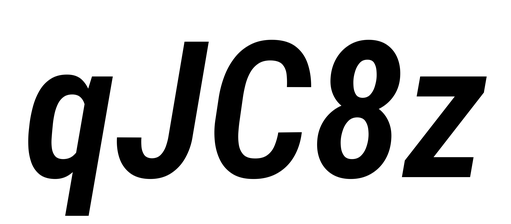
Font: Roboto-Italic_Condensed_SemiBold_Italic